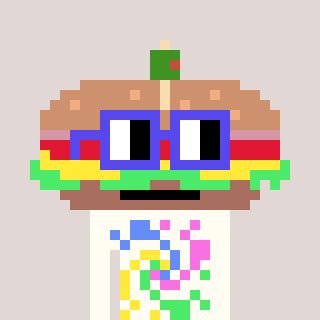
a pixel art character with square blue glasses, a sandwich-shaped head and a grayscale-colored body on a warm background